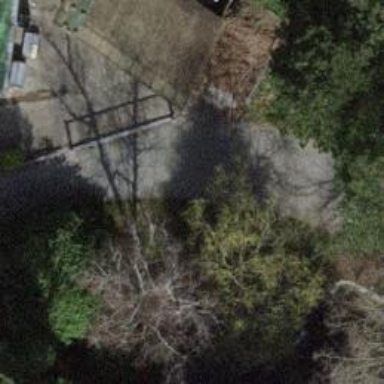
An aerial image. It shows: Unpaved path.